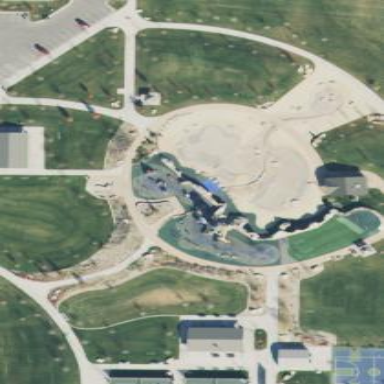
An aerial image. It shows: Water playground in leisure land water park.